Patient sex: M
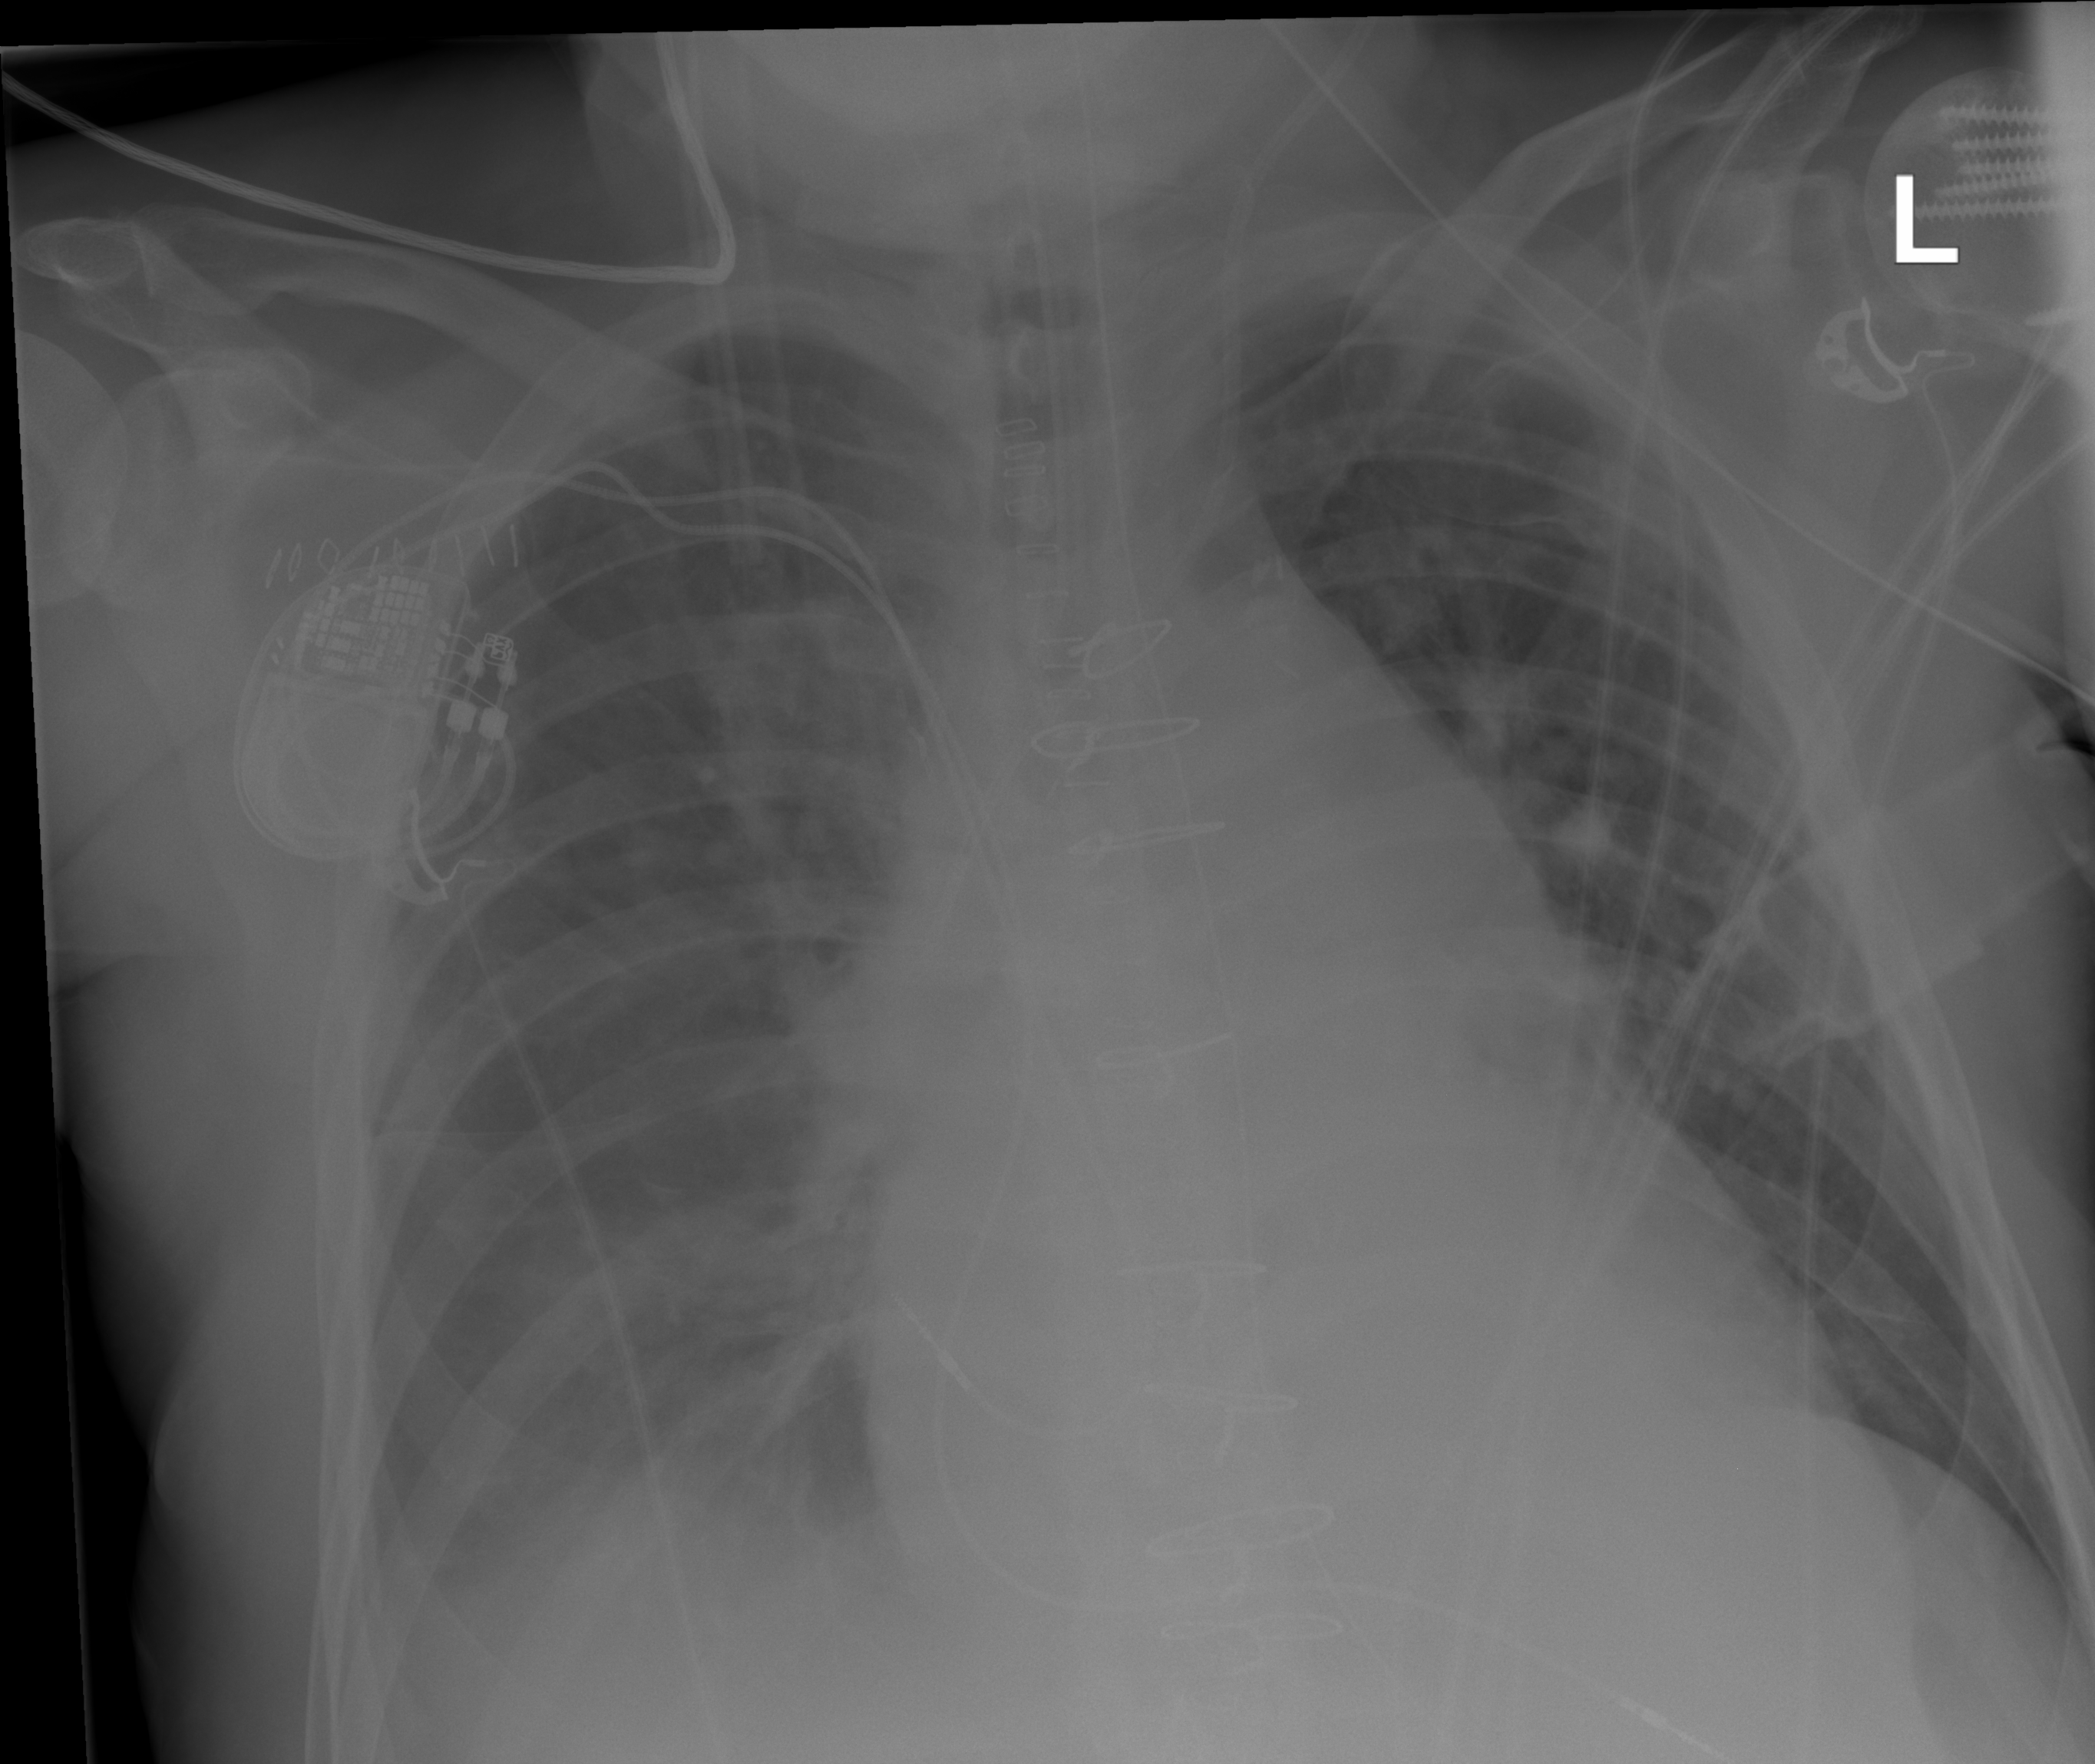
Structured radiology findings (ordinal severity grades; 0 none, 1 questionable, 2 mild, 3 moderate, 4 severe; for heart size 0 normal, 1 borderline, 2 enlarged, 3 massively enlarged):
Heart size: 2
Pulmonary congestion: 2
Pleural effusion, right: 2
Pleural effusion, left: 0
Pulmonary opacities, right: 2
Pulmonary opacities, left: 0
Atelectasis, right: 2
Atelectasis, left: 0